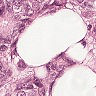
Metastatic tissue present: yes